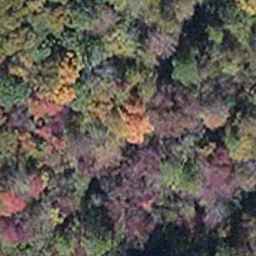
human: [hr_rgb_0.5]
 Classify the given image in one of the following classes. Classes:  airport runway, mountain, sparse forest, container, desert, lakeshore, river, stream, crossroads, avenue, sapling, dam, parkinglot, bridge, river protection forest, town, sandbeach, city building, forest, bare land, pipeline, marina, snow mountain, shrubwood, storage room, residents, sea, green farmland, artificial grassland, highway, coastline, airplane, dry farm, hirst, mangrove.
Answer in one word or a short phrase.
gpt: mangrove